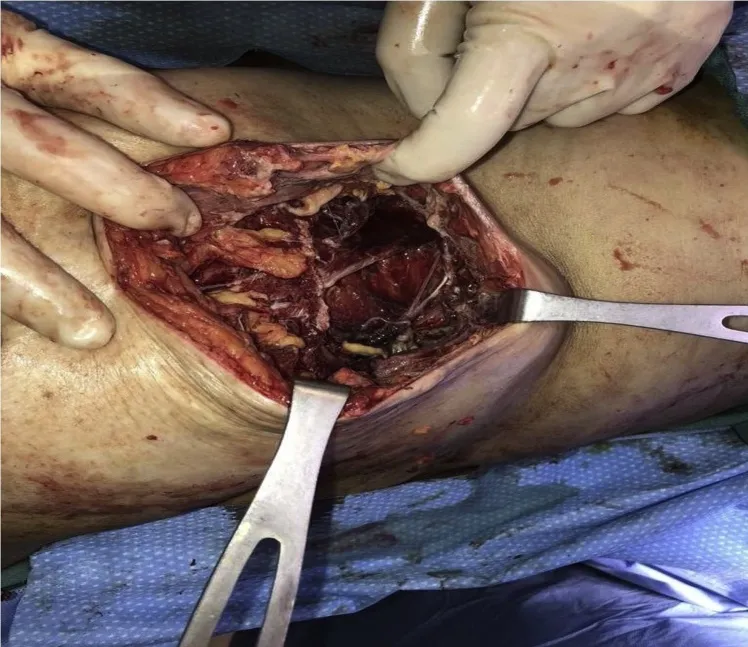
Wound defect after extensive debridement measured to be 19 cm x 20 cm x 20 cm. Clear muscle and soft tissue involvement noted.
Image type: medical_photograph (other_medical_photograph)